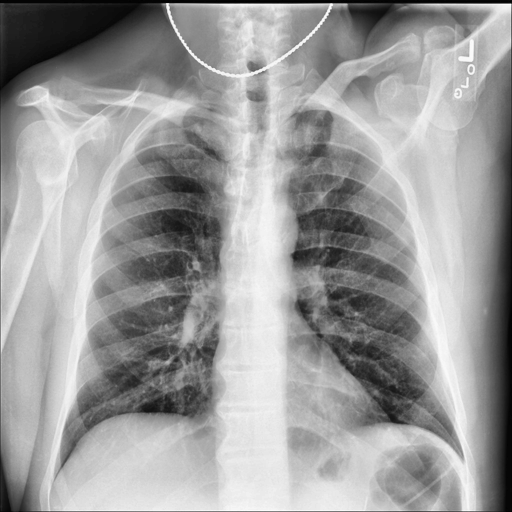
Finding: NORMAL